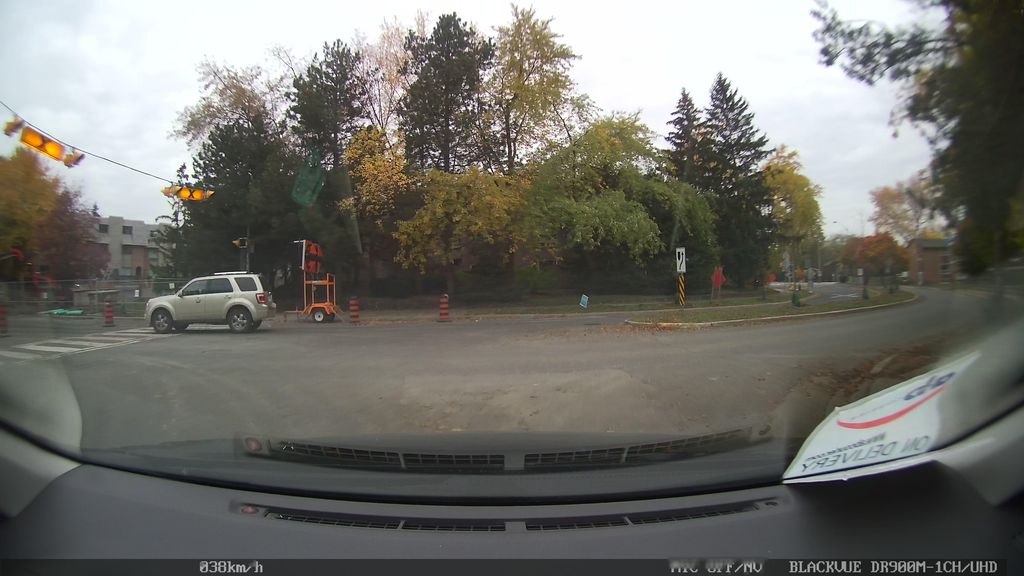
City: toronto